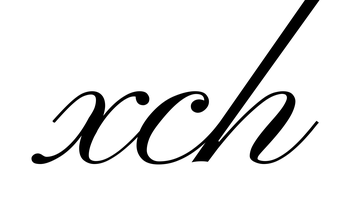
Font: PinyonScript-Regular